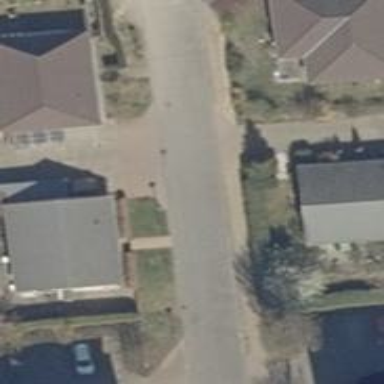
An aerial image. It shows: Asphalt road in residential area.